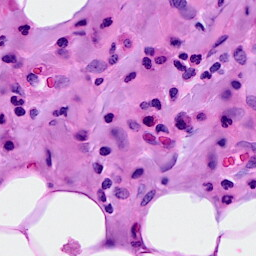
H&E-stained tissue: Breast